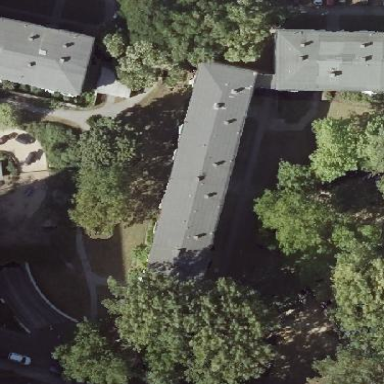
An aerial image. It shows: Hipped roof apartment building.